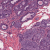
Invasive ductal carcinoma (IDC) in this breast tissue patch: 0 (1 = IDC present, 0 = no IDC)